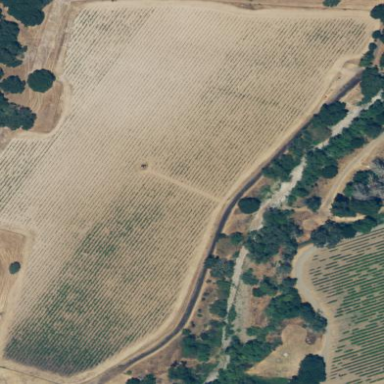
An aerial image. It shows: Orchard filled with olive trees.